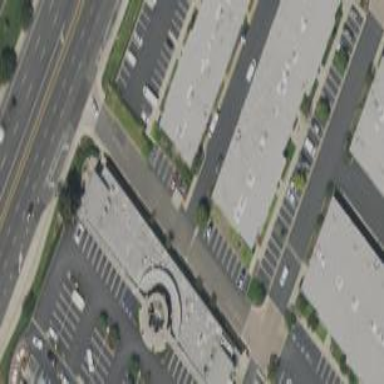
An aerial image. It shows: Retail building.